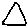
Label: triangle